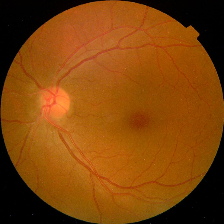
Diabetic retinopathy grade: No DR